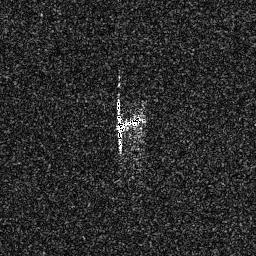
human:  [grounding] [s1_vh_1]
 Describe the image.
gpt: In the satellite image, there is  <ref>1 medium ship </ref> <box>[[43, 43, 55, 52, 0]]</box> located at center.